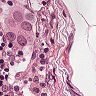
Metastatic tissue present: yes